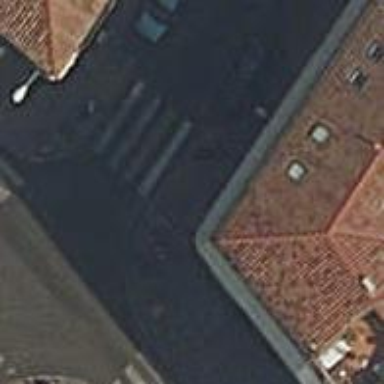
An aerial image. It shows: Restaurant.